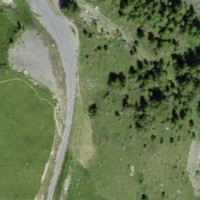
EUNIS habitat code: 23
Species observed at this site:
Arnica montana